Interaction volume radius: 5 \u00c5
Interaction volume height: 20 \u00c5
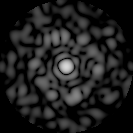
Disorder parameter: 0.8384